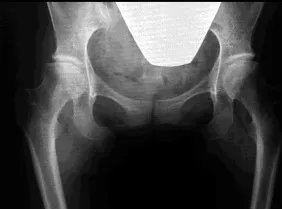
Imaging evaluation findings. Frontal radiography of the hip joint.
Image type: radiology (x_ray)